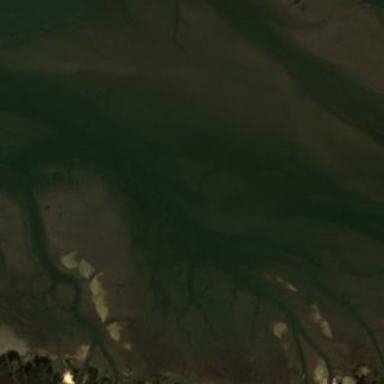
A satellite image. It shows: Tidal wetland area with tidal flats. The wetland is characterized by tidal water flow.